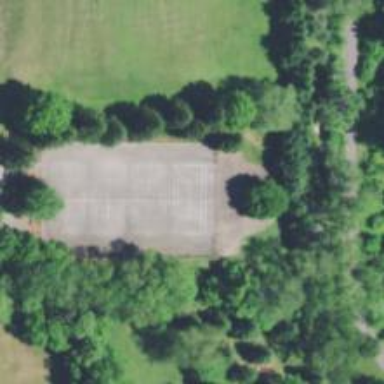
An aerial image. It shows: Disc golf tee.